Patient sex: M
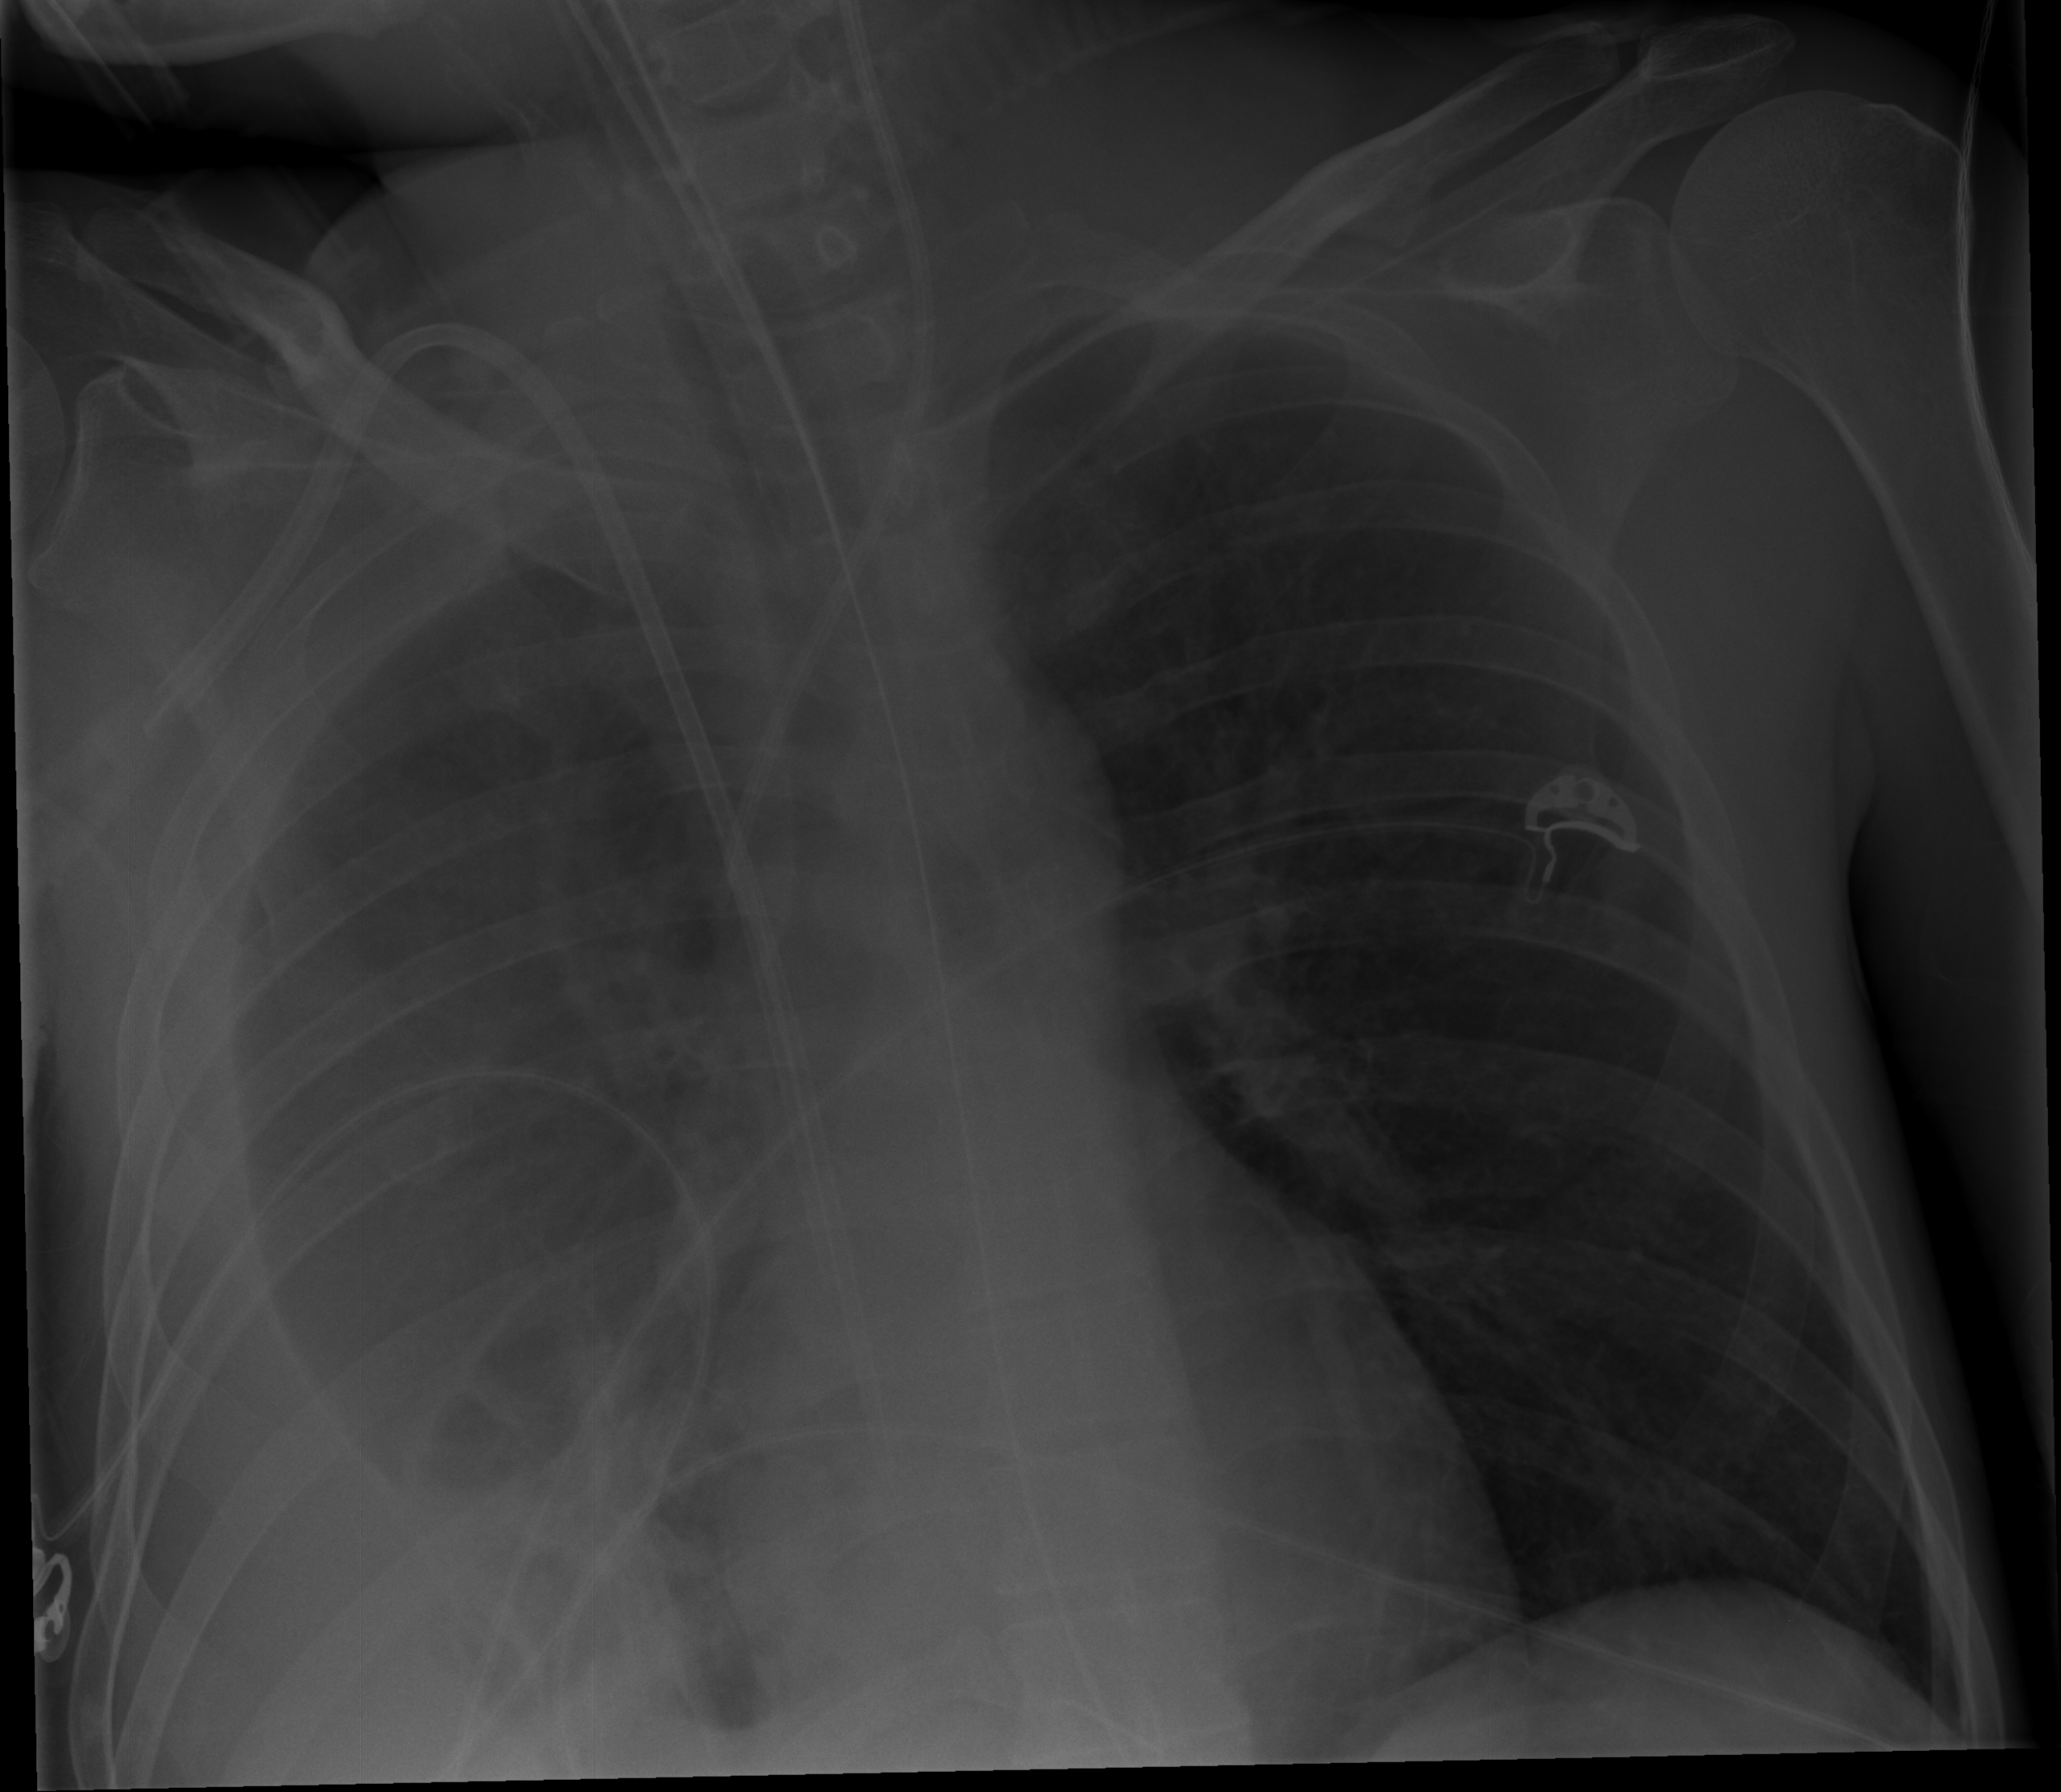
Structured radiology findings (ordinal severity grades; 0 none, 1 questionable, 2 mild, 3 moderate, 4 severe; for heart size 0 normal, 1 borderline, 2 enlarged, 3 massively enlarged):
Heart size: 0
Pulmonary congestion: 2
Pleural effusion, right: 4
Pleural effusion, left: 0
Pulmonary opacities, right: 0
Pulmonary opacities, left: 0
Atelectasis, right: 2
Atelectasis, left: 1